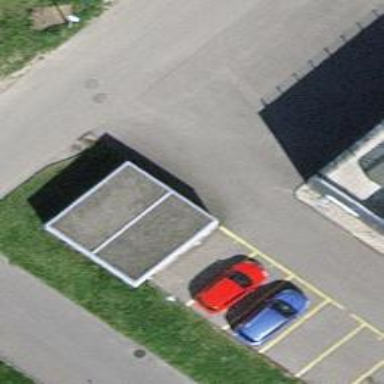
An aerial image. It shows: Garage building.